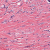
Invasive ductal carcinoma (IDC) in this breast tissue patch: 0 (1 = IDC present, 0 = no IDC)